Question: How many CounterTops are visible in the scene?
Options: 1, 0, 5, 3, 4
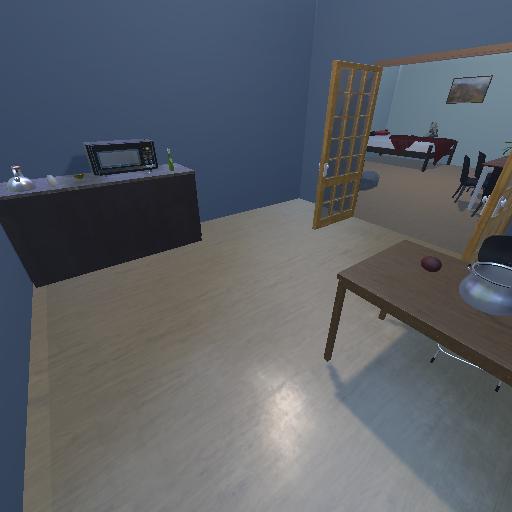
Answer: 1